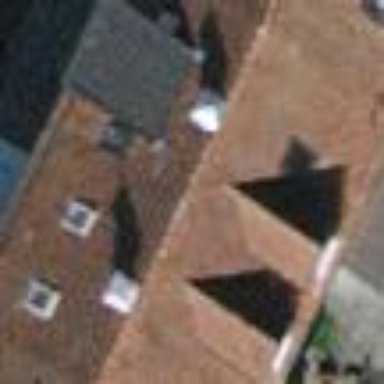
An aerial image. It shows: Building with tiled roof.